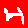
Digit: 4